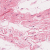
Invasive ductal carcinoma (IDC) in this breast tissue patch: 0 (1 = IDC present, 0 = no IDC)